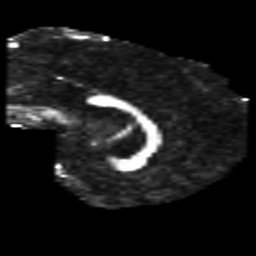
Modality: FA
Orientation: sagittal
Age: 25
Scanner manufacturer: philips
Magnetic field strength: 3 T
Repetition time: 8.6 s
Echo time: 0.127 s